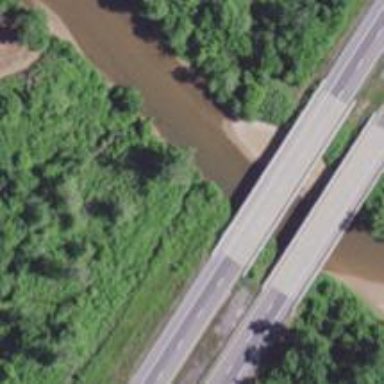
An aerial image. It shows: Motorway bridge.